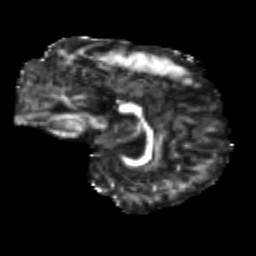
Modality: FA
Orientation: sagittal
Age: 12
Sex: male
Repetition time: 9.4 s
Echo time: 0.089 s